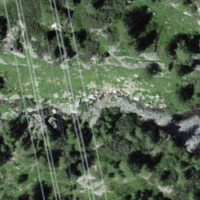
EUNIS habitat code: 31
Species observed at this site:
Rhododendron ferrugineum